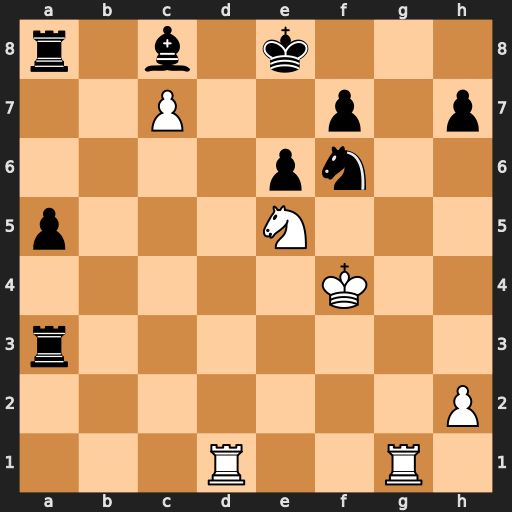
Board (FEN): r1b1k3/2P2p1p/4pn2/p3N3/5K2/r7/7P/3R2R1
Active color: w
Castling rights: q
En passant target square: -
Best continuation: Rd8+ Ke7 Nc6#